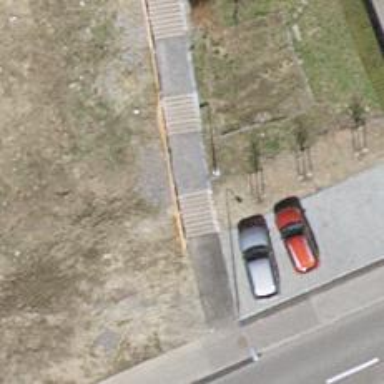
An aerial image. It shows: Footway along the road.